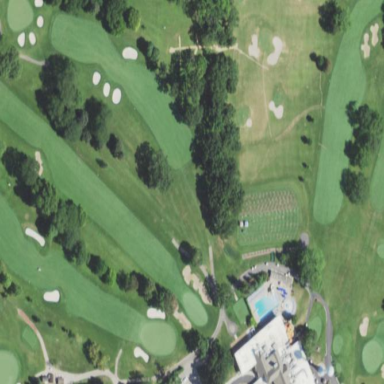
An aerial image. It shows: Grassy area designated as golf fairway.